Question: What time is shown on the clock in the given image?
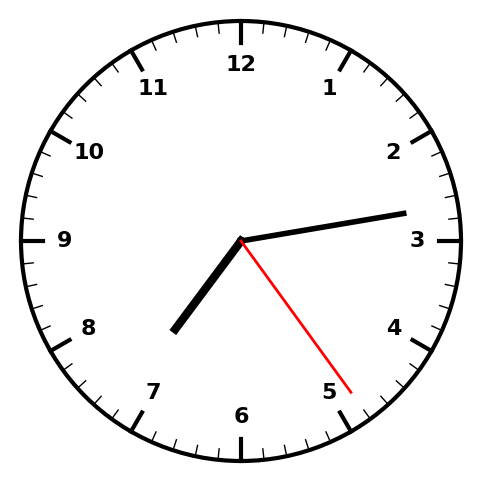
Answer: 07:13:24